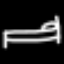
Label: bed